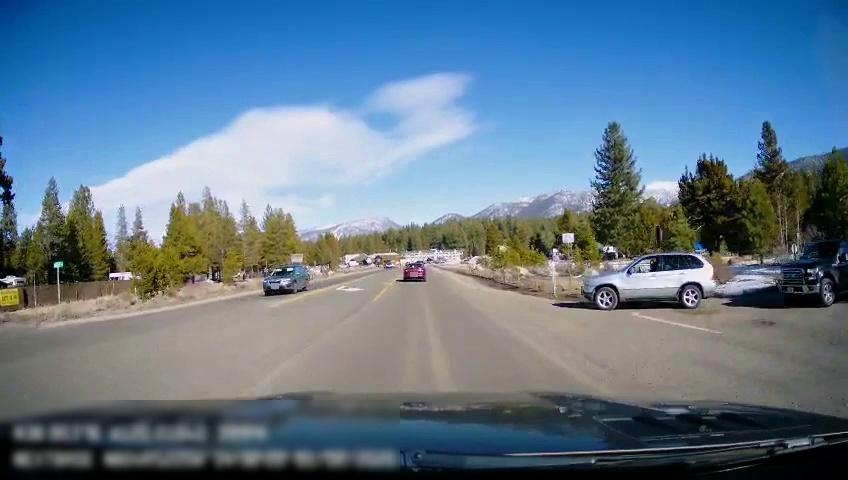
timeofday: Day
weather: Sunny
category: Drivable Space
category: Vehicles | Car
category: Vehicles | SUV
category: Vehicles | SUV
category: Vehicles | Truck
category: Lanes | Current Lane
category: Lanes | Current Lane
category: Lanes | Opposite Lane
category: Traffic | Signs